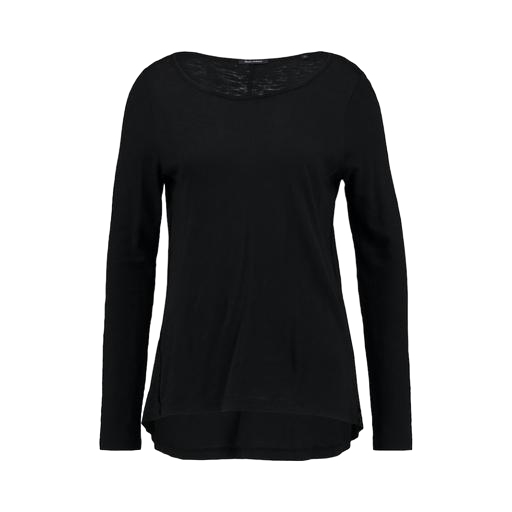
long-sleeve top, black women's long sleeve t-shirt, longsleeve t-shirt, white background